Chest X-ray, PA view. Patient: 42 years old, sex F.
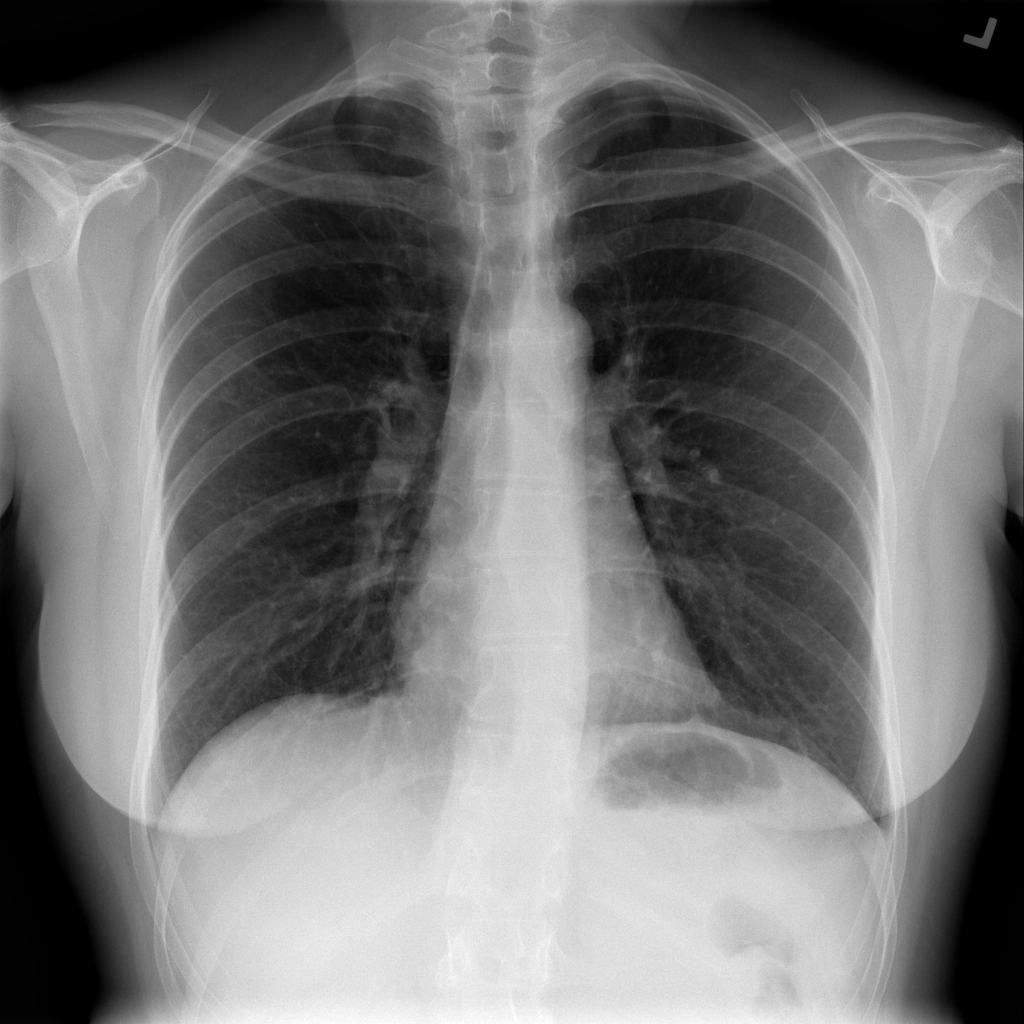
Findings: No Finding